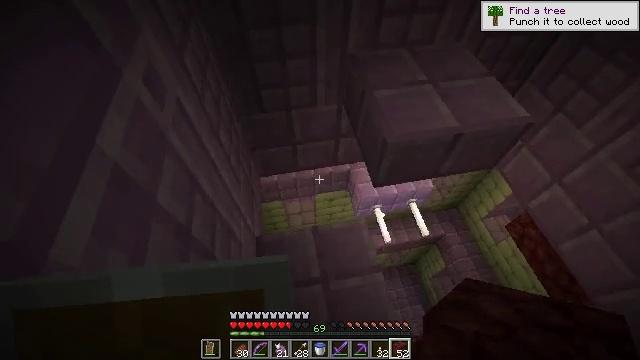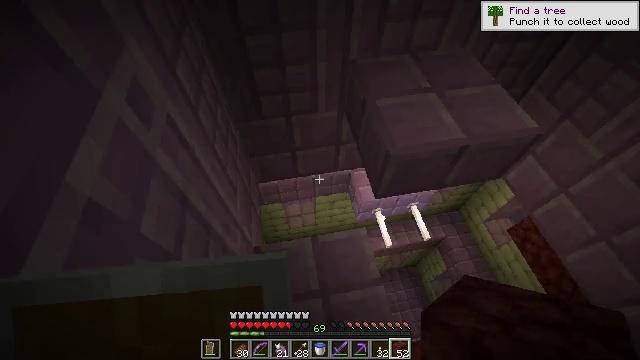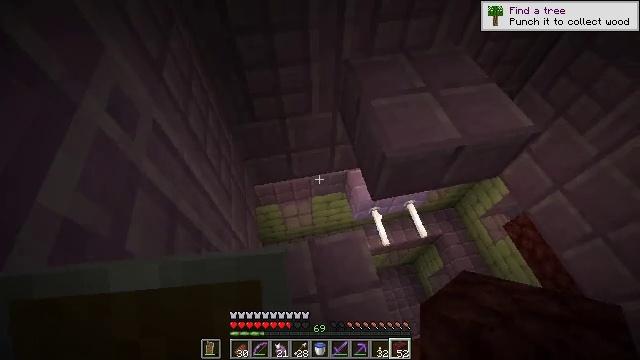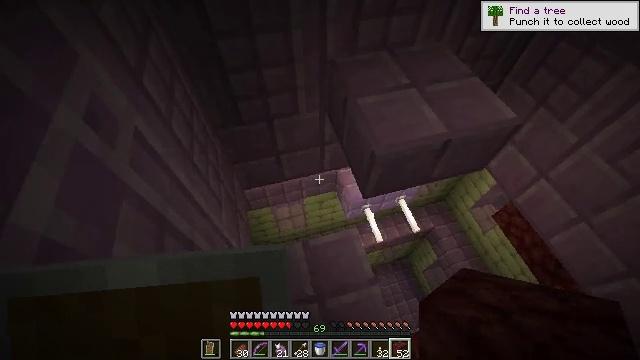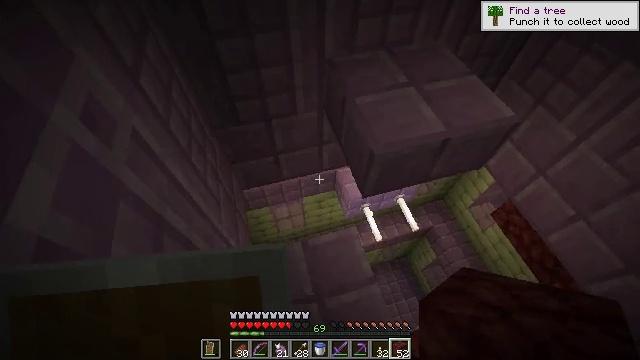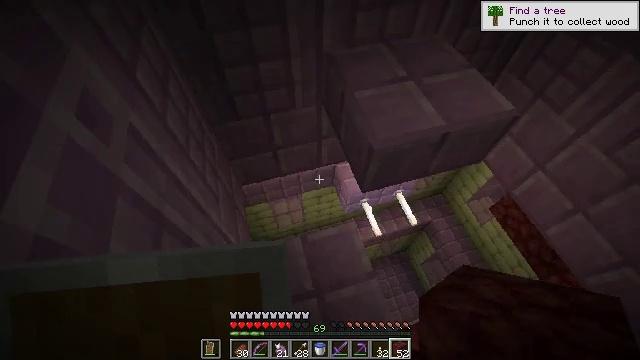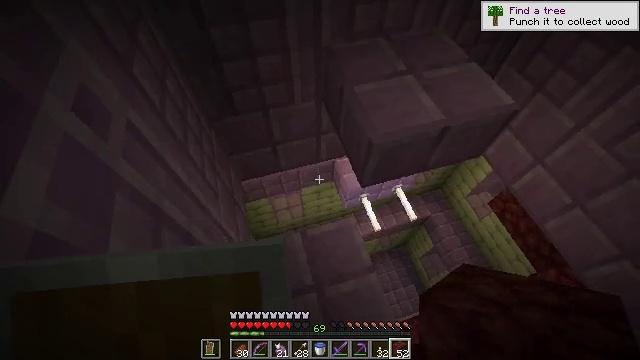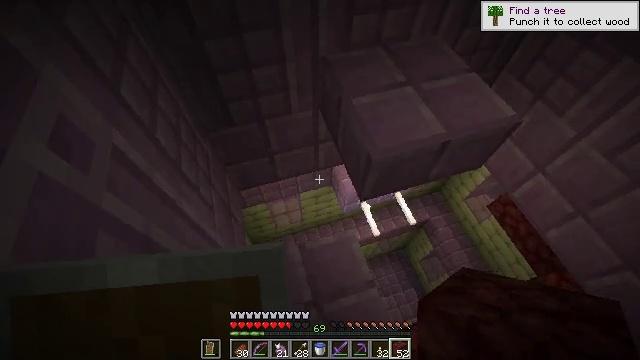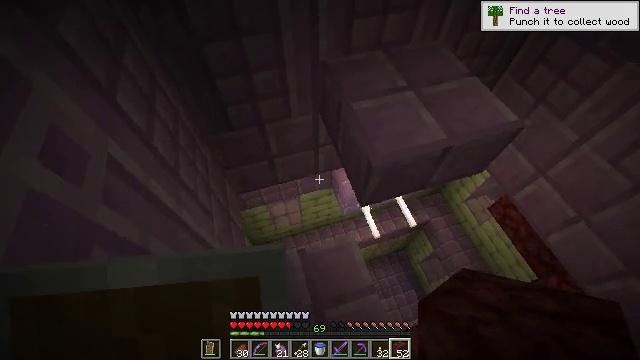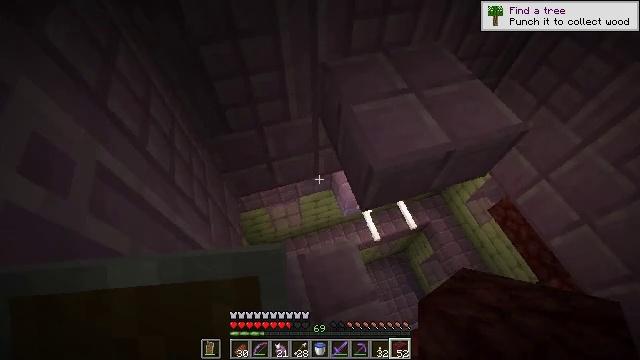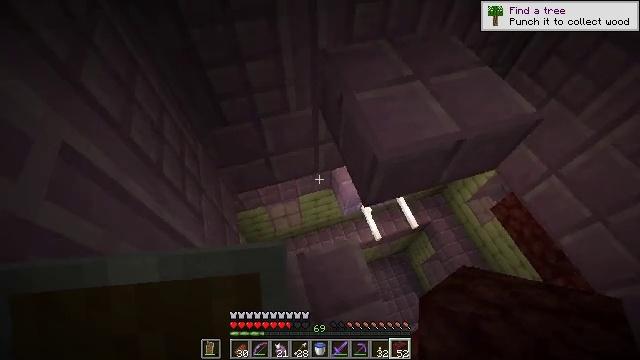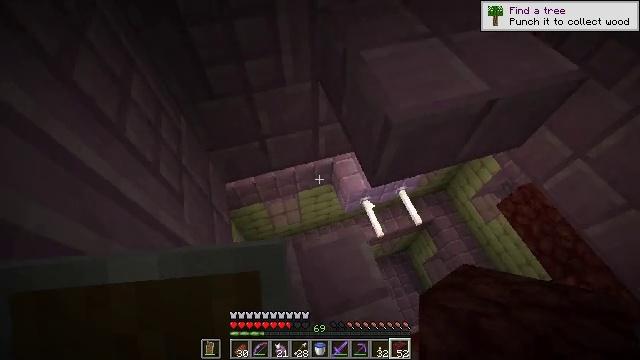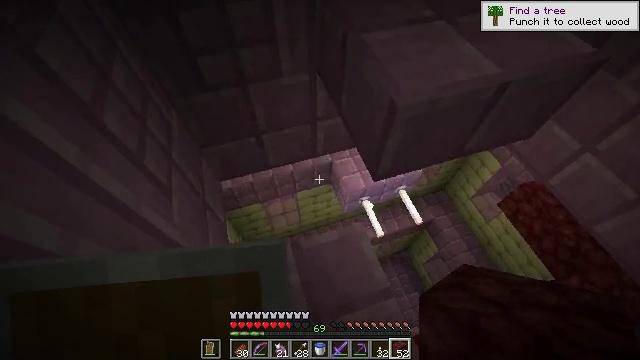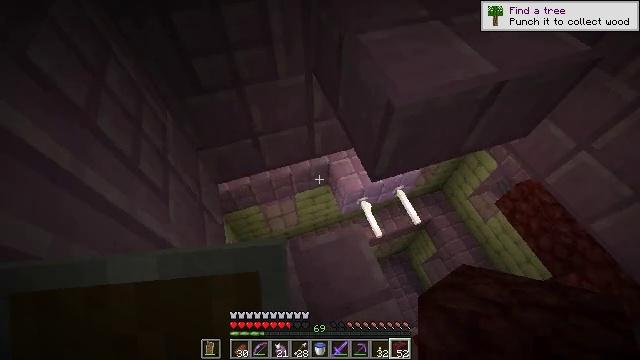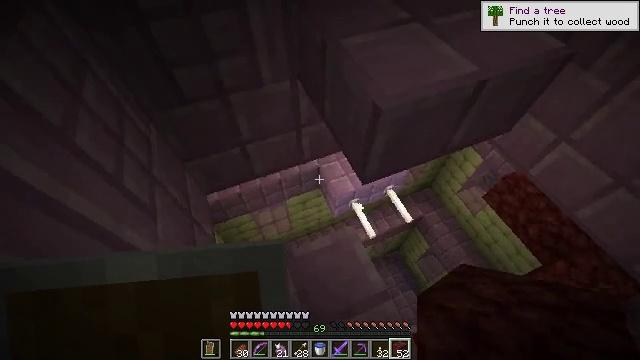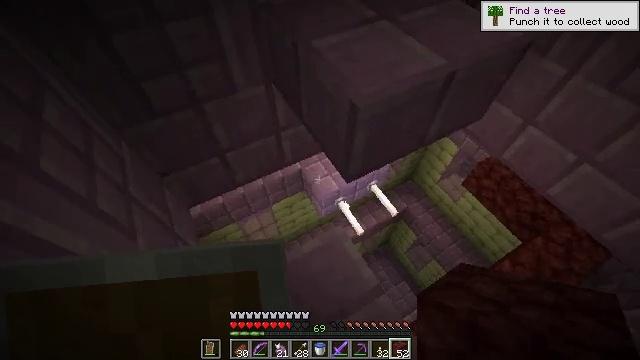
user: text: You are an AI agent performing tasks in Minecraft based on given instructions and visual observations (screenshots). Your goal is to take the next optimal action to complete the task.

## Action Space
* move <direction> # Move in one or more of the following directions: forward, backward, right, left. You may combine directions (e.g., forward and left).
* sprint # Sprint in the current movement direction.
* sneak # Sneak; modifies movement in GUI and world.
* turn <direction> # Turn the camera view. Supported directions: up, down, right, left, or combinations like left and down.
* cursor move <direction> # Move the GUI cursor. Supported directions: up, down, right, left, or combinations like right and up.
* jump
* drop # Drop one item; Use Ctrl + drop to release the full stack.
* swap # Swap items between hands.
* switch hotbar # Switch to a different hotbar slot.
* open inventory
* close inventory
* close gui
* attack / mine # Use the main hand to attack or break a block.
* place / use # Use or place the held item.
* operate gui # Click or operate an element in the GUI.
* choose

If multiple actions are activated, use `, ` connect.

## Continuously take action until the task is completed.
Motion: motion action
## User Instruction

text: Mine the purpur slab in the End city.
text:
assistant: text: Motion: no_op
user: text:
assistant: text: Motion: turn right
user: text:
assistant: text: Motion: turn right
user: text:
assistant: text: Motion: no_op
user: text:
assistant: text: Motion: turn down
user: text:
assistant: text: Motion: turn down
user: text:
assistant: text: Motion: move forward
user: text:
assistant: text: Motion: no_op
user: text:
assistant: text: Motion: no_op
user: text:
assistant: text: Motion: no_op
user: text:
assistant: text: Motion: no_op
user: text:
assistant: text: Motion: no_op
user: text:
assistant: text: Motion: no_op
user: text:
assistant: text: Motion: turn right
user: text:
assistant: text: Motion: turn right
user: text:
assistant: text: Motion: turn right
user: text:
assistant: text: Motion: no_op
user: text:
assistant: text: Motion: turn up
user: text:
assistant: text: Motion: turn up
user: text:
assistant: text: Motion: move forward, turn right and up, jump
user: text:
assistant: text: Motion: move forward, turn right and up, jump
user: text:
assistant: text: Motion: move forward, jump
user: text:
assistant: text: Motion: move forward, jump
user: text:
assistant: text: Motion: move forward, jump
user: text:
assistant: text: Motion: move forward
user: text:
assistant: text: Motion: move forward
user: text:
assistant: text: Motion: move forward
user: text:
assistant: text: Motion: turn right
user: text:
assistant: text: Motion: turn right
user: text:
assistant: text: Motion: turn right